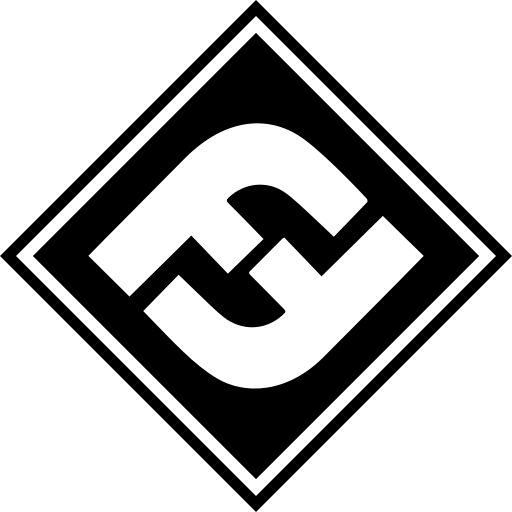
Tags: icon, FontAwesome, fa-icon, brand, fantasy, flight, games